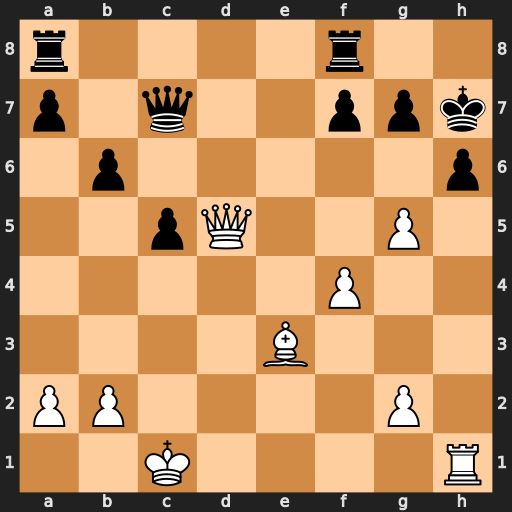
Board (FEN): r4r2/p1q2ppk/1p5p/2pQ2P1/5P2/4B3/PP4P1/2K4R
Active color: w
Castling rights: -
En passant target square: -
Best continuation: Qf5+ Kg8 gxh6 f6 hxg7